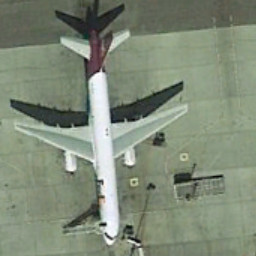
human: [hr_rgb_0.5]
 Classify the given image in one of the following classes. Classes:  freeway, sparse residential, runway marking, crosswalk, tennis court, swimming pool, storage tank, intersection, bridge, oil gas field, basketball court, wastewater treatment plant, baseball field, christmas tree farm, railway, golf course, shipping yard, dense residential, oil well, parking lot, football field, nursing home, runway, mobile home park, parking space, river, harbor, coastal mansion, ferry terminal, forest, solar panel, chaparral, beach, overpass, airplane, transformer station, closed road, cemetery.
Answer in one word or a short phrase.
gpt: airplane